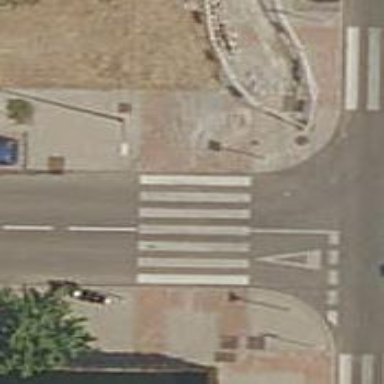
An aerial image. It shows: Uncontrolled crossing on the road.